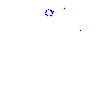
Particle: kaon